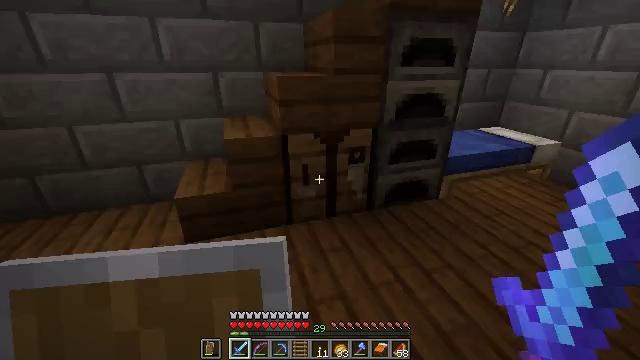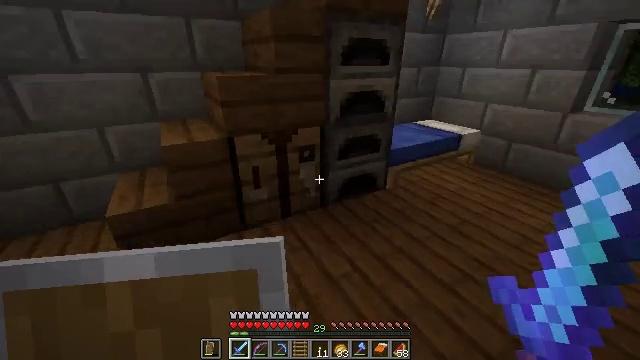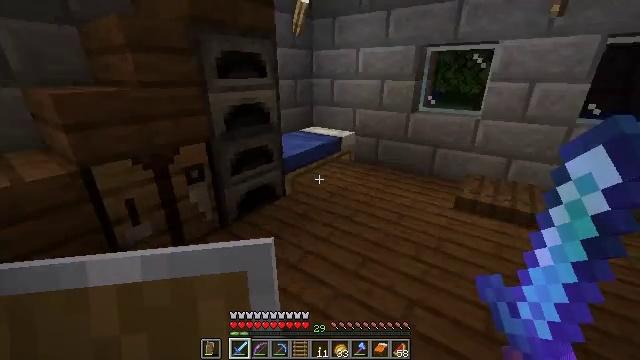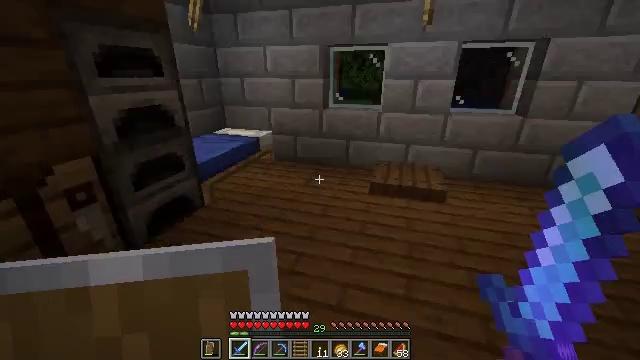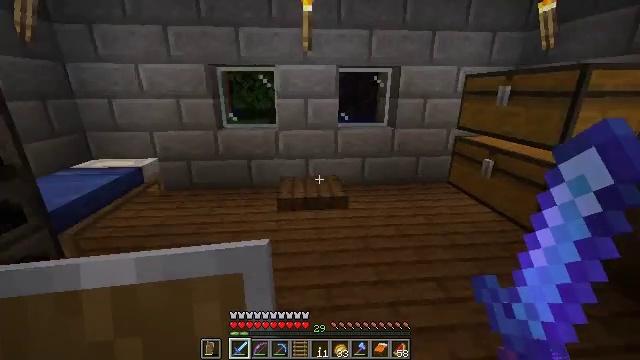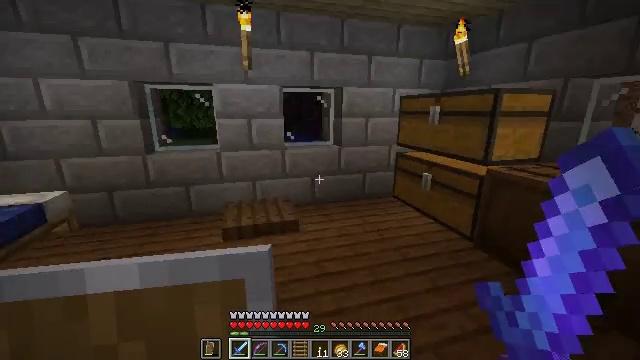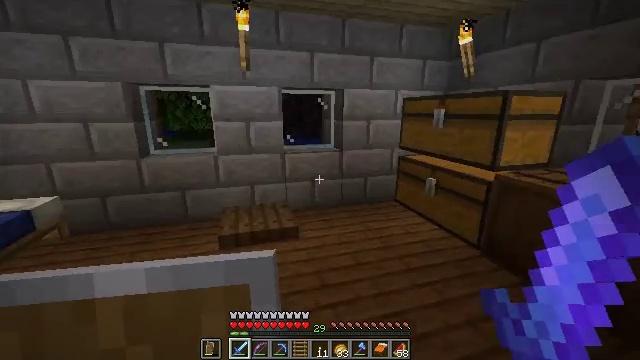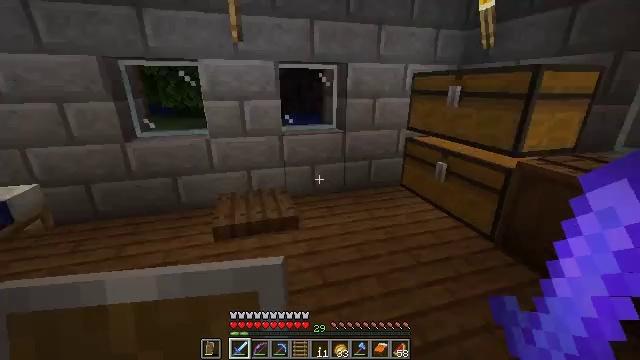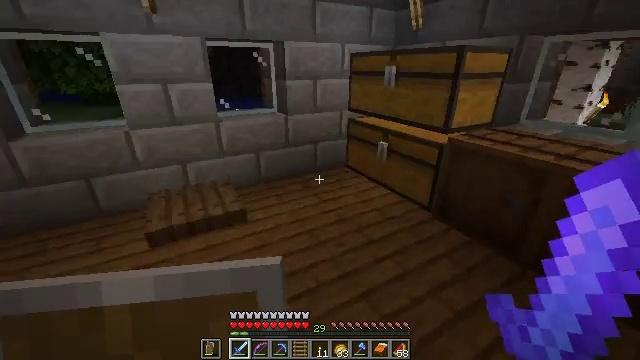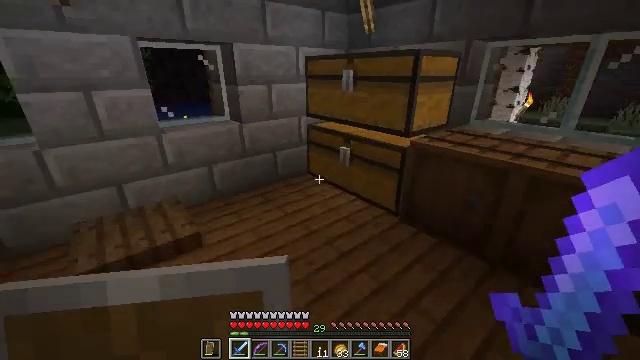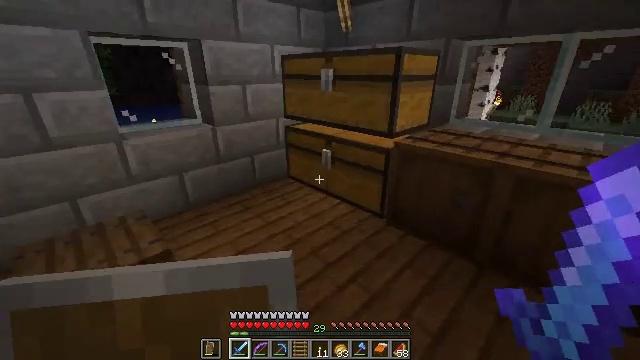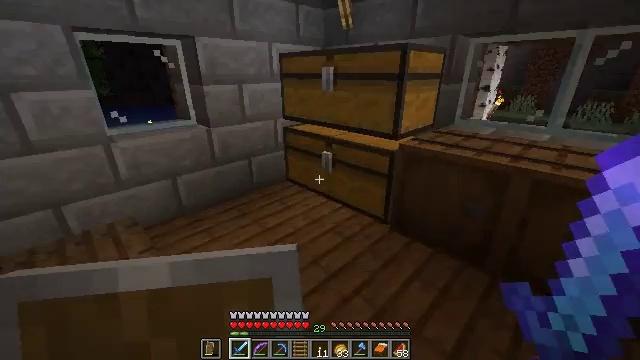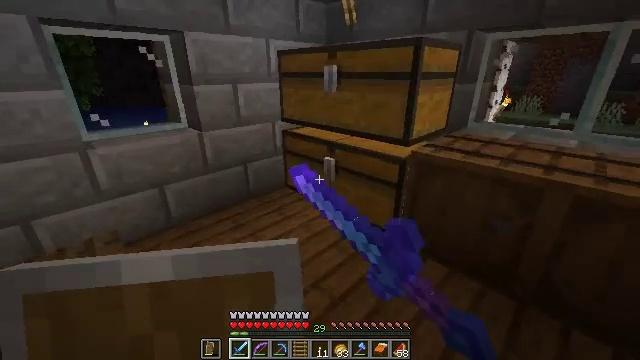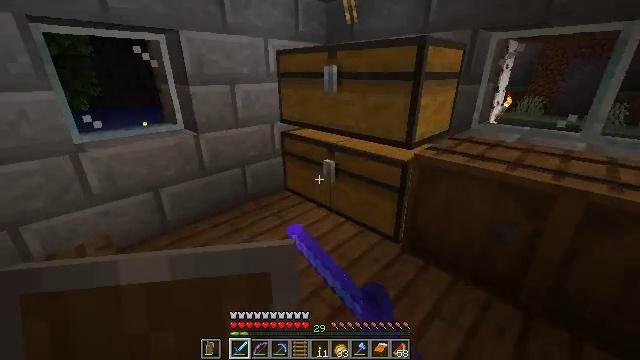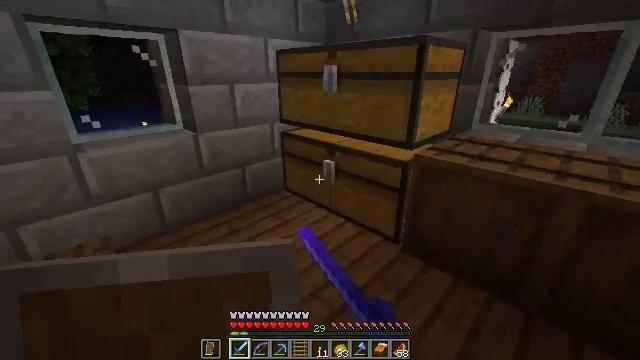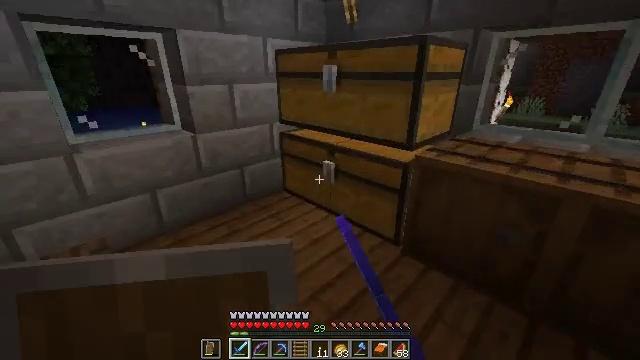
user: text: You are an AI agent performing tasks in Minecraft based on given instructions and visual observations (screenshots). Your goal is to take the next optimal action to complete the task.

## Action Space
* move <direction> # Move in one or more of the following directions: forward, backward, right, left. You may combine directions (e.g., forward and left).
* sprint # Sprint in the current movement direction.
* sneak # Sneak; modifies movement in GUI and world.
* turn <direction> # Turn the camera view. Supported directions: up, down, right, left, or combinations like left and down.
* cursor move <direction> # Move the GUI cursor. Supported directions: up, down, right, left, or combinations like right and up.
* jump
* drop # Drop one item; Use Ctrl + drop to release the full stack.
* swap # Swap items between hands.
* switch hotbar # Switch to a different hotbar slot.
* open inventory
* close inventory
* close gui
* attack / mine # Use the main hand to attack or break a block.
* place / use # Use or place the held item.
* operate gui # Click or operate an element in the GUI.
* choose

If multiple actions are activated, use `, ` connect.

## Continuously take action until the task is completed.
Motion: motion action
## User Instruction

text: Break the spruce door to remove it.
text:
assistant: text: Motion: turn right
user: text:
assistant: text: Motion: turn right and up
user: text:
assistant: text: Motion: turn right
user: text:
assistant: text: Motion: move forward, turn right and up
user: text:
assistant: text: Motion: move forward, turn right and up
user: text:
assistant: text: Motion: move forward
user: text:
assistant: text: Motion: move forward, turn down
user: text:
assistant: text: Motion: move forward, turn right and down
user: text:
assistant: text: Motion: move forward, turn right
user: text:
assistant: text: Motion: move forward, turn right
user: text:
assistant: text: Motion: move forward, use / place
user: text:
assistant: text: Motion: use / place
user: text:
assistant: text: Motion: no_op
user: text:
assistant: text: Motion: no_op
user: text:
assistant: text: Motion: no_op
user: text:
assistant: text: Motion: open gui
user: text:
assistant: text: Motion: no_op
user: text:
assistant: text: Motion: cursor move right and down
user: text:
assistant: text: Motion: sneak, cursor move right and down
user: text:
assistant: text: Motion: sneak, cursor move right and down
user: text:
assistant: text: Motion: sneak
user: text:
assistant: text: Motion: sneak, cursor move right
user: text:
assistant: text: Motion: sneak
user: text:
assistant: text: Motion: sneak, operate gui
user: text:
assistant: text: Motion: sneak, operate gui
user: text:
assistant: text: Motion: sneak, cursor move right
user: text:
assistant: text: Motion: cursor move left
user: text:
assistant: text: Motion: no_op
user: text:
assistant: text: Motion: cursor move right
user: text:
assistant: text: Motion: turn right, close gui